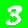
Digit: 3